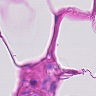
Metastatic tissue present: no